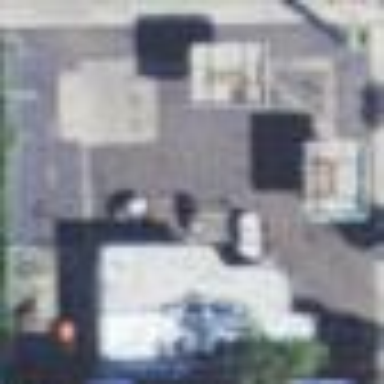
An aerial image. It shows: Fuel station.